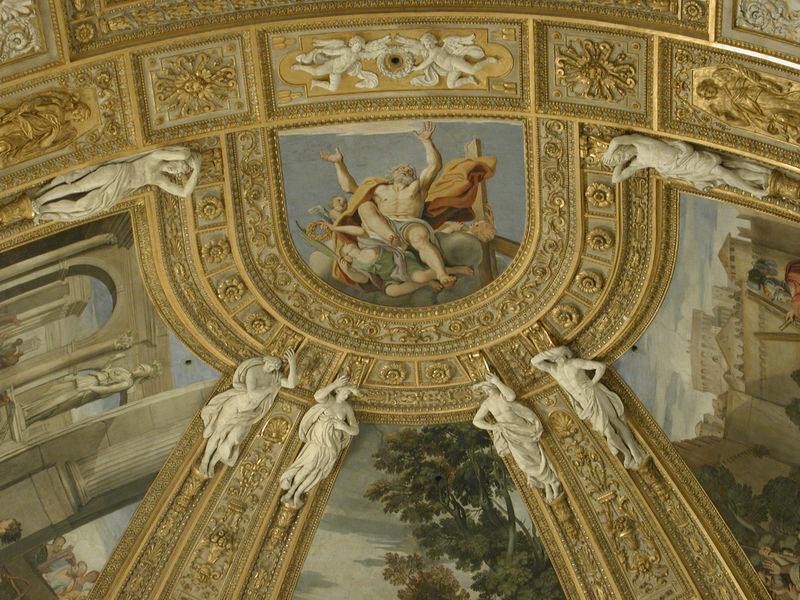
Titel: Fresken in Sant’Andrea della Valle
Künstler: Domenichino
Standort: Rom, S. Andrea della Valle (EU - I - Latium)
Schlagwörter: baum, gott, himmel, mann, weiß, bäume, landschaft, frau, marmor, malerei, ornament, architektur, barock, bild, kirche, gold, decke, wald, engel, statue, relief, bogen, figuren, kuppel, stuck, tor, gewölbe, antike, dom, angel, kathedrale, verziert, halbrund, skulpturen, zeus, deckengemälde, fresko, god, rosetten, himmelfahrt, michelangelo, deckenmalerei, castle, kupel, deckengewölbe, freskp, sky, ceiling, decorated, heaven, tree, bogen#, angels, decoration, emperor, decke+kuppel